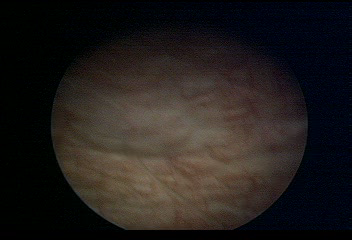
Modality: WLC
Class: Normal mucosa
Bladder cancer association: No